Question: I'm trying to make a configure sheet appear for a 'ScreenSaverView' subclass. After a long battle with Xcode, I'm finally getting the configure sheet to appear when "Screen Saver Options" is clicked in System Preferences (and my screen saver is selected), and the sheet behaves normally with one exception: the background is black, rendering text invisible (see image).
This occurs regardless of whether the sheet is an 'NSPanel' or 'NSWindow' class, and whether the panel is a Regular Panel, Utility Panel, or HUD Panel. The only thing I can seem to do is change is the alpha value of the panel, which as expected makes everything more transparent (but the text is still not visible). Interestingly, calling 'setOpaque' or 'setBackgroundColor' on the 'NSPanel' or 'NSWindow' don't seem to have any effect.
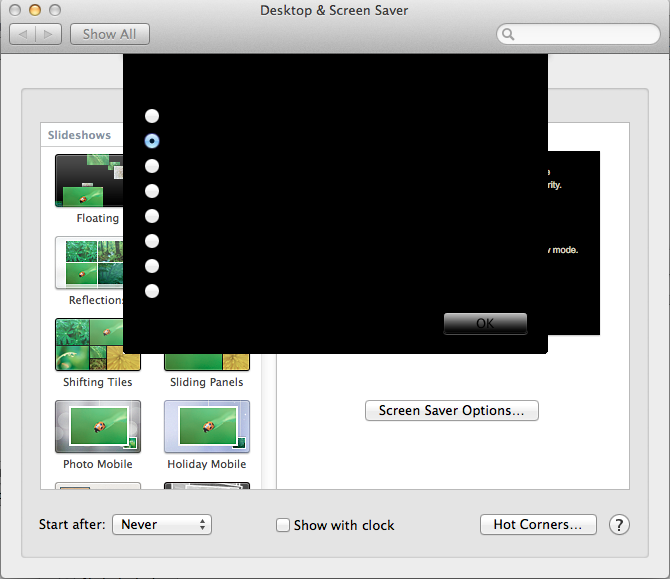
Answer: To figure out why it's showing up as black, we'd really need to see code for how you're creating the window.
I just did a quick test project and it seems to work OK here. IMO, the easiest solution for creating the window to return in the 'configureSheet' method is to use an 'NSWindowController' subclass to load a nib file in which you've configured the window ahead of time.
So in your 'ScreenSaverView' subclass, you'd define an interface something like the following:
'''
@interface MDScreenSaverFinaglerView : ScreenSaverView {
MDScreenSaverOptionsWindowController *optionsWindowController;
NSInteger screenSaverViewMode;
}
@property (nonatomic, retain) MDScreenSaverOptionsWindowController
*optionsWindowController;
@property (nonatomic, assign) NSInteger screenSaverViewMode;
@end
'''
Your implementation would then look like this for the 'configureSheet' method:
'''
- (NSWindow *)configureSheet {
if (optionsWindowController == nil) {
optionsWindowController = [[MDScreenSaverOptionsWindowController alloc]
initWithScreenSaverView:self];
}
return optionsWindowController.window;
}
'''
Basically, you check to see if the 'optionsWindowController' instance exists, creating it if necessary, then return its 'window'.
The interface for the custom 'NSWindowController' subclass would look like the following:
'''
@interface MDScreenSaverOptionsWindowController : NSWindowController {
IBOutlet NSMatrix *optionsMatrix;
MDScreenSaverFinaglerView *screenSaverView; // non-retained/weak reference
}
- (id)initWithScreenSaverView:(MDScreenSaverFinaglerView *)aView;
@property (nonatomic, assign) MDScreenSaverFinaglerView *screenSaverView;
- (IBAction)ok:(id)sender;
@end
'''
There's a 'screenSaverView' property which will allow communication back with the 'ScreenSaverView' subclass once the user has clicked the OK button.
The nib file for the 'MDScreenSaverOptionsWindowController' class (named "MDScreenSaverOptionsWindowController.xib") is set up like shown below:

The implementation of the 'MDScreenSaverOptionsWindowController' looks like the following:
'''
@implementation MDScreenSaverOptionsWindowController
@synthesize screenSaverView;
- (id)initWithScreenSaverView:(MDScreenSaverFinaglerView *)aView {
NSParameterAssert(aView != nil);
if ((self = [super initWithWindowNibName:NSStringFromClass([self class])])) {
self.screenSaverView = aView;
}
return self;
}
- (void)windowDidLoad {
[super windowDidLoad];
[optionsMatrix selectCellWithTag:screenSaverView.screenSaverViewMode];
}
- (IBAction)ok:(id)sender {
NSInteger viewMode = [optionsMatrix selectedTag];
[[NSUserDefaults standardUserDefaults] setObject:[NSNumber
numberWithInteger:viewMode] forKey:MDScreenSaverViewModeKey];
screenSaverView.screenSaverViewMode = viewMode;
[NSApp endSheet:self.window];
}
@end
'''
The end result:

Sample project: <URL>